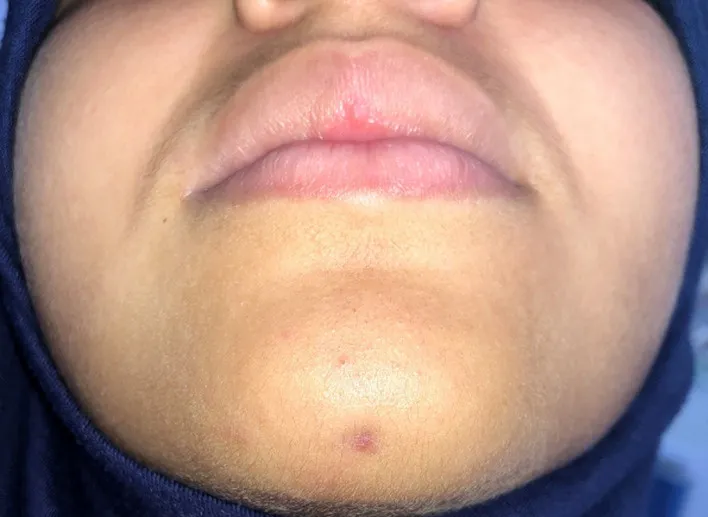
clinical appearance of the cutaneous sinus tract after 10 days showing the relaxation of the skin.
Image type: medical_photograph (skin_photograph)